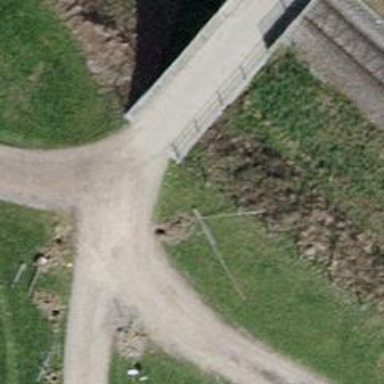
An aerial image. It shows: Track passing over bridge with grade 2 tracktype.